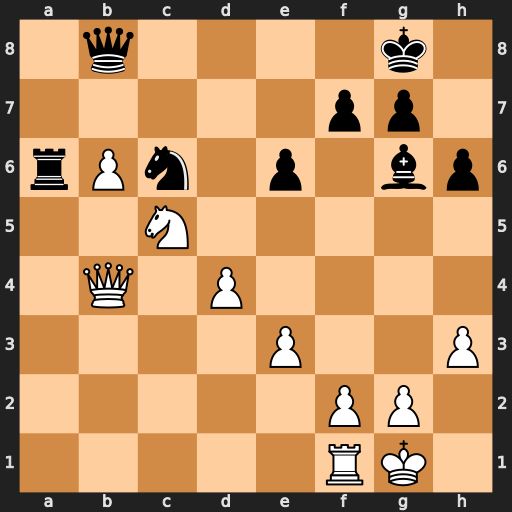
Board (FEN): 1q4k1/5pp1/rPn1p1bp/2N5/1Q1P4/4P2P/5PP1/5RK1
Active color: w
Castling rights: -
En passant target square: -
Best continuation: Nxa6 Nxb4 Nxb8